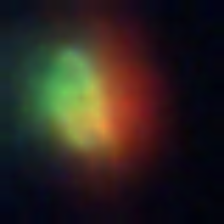
Taxon: NanoPlankton
Group: Other